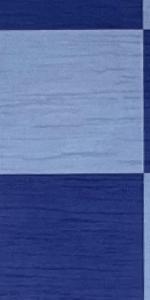
Label: Empty